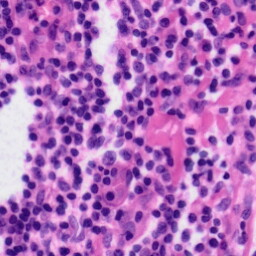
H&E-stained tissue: Tonsil